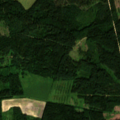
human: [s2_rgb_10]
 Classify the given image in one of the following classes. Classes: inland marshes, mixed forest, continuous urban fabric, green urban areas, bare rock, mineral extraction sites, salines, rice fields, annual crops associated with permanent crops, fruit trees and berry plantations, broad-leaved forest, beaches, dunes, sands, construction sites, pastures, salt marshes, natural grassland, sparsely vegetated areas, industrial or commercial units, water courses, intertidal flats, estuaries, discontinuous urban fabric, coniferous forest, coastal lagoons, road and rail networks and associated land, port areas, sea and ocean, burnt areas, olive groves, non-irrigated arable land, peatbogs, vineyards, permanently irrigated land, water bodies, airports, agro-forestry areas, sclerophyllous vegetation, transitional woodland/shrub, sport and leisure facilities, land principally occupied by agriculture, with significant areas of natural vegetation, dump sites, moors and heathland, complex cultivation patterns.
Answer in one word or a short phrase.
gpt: pastures, broad-leaved forest, coniferous forest, mixed forest